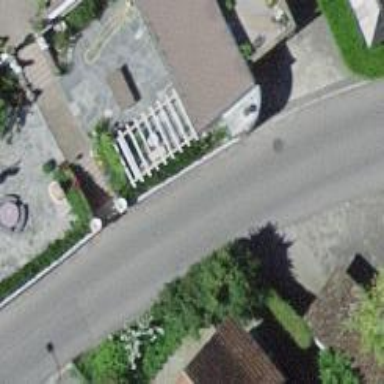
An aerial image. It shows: Residential road with asphalt surface.